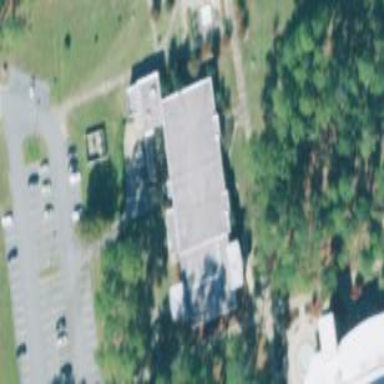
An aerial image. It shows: College building.